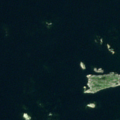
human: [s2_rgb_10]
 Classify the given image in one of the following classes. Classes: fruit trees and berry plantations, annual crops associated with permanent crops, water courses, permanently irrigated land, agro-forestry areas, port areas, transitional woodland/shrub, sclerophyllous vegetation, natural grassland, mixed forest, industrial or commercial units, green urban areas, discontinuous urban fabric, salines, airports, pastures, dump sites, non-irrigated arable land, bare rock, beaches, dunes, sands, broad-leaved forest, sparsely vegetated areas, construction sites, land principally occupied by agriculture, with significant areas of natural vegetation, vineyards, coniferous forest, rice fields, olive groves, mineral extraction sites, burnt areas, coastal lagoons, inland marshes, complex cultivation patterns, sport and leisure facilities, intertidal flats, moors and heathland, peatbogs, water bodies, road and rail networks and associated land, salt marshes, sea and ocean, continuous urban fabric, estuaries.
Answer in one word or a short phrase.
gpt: sea and ocean